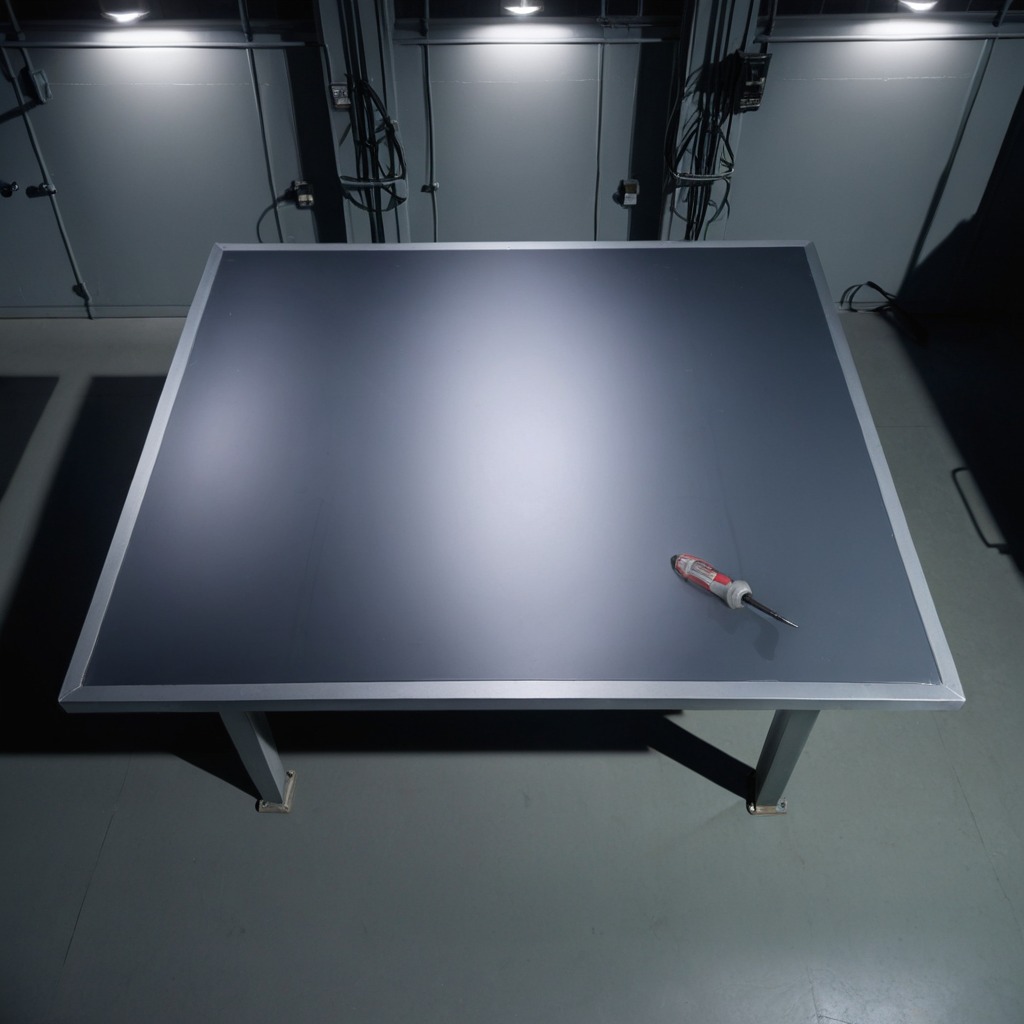
A screwdriver is lying on a clean empty table in the evening soft directional lighting on the tabletop realistic grain studio-quality clarity centered framing